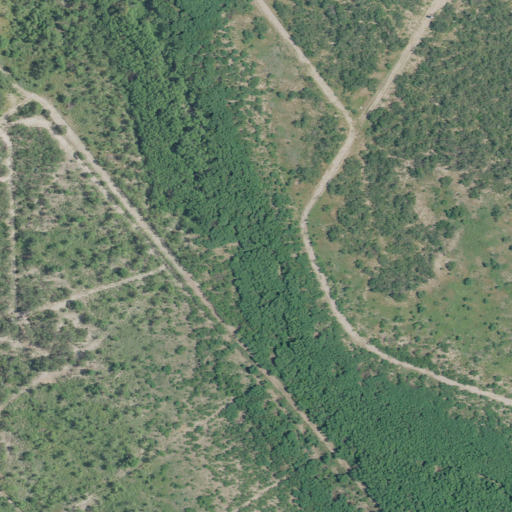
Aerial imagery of valley in Texas named Arroyo Torcido containing shrub, woody wetlands, grassland, herbaceous wetlands, and open development